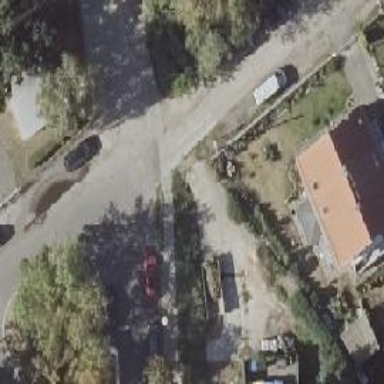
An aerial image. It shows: Asphalt road in residential area.